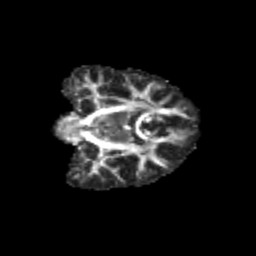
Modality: FA
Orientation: coronal
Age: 13
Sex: female
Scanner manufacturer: siemens
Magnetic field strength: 3 T
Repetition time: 3.8 s
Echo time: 0.07 s